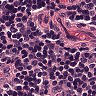
Metastatic tissue present: no